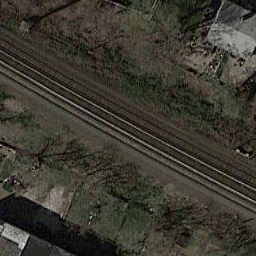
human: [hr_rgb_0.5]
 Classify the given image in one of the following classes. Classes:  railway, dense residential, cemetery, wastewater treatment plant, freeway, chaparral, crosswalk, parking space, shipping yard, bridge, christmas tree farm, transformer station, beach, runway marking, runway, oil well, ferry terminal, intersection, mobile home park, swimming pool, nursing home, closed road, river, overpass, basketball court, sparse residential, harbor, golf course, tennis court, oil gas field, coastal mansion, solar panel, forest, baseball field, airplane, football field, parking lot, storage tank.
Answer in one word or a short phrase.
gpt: railway